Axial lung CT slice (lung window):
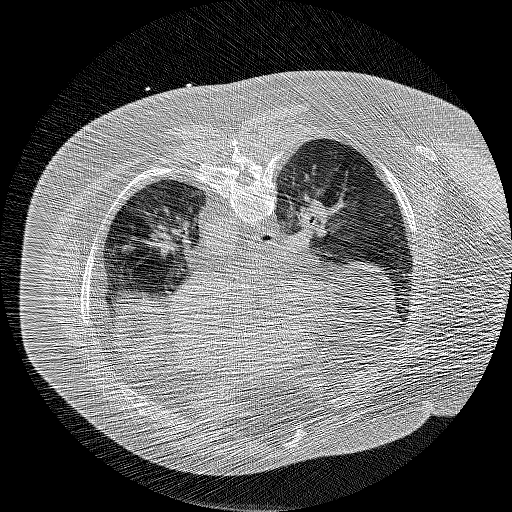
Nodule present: no